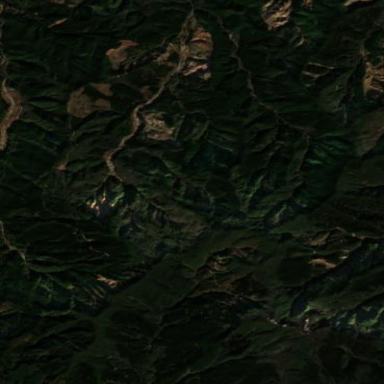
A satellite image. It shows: Serene woodland landscape.